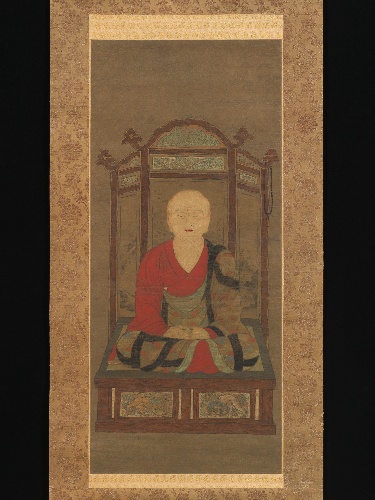
Title: 鑑真像 (Ganjin zō)|Portrait of Jianzhen
Date: 15th century
Object type: Hanging scroll
Classification: Paintings
Medium: Hanging scroll; ink and color on silk
Culture: Japan
Period: Muromachi period (1392–1573)
Dimensions: 35 x 15 1/4 in. (88.9 x 38.7 cm)
Department: Asian Art
Credit line: H. O. Havemeyer Collection, Bequest of Mrs. H. O. Havemeyer, 1929
Accession year: 1929
Repository: Metropolitan Museum of Art, New York, NY
Tags: Men|Portraits